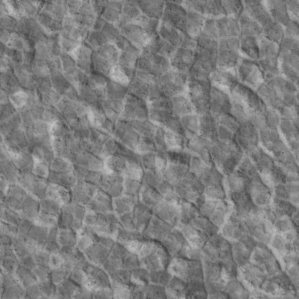
Label: non_frost